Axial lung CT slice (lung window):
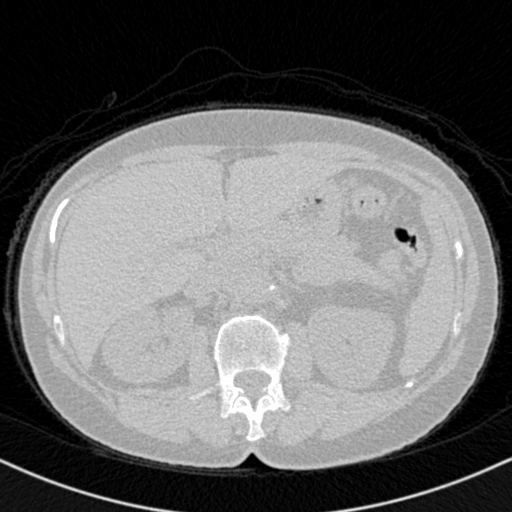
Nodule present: no